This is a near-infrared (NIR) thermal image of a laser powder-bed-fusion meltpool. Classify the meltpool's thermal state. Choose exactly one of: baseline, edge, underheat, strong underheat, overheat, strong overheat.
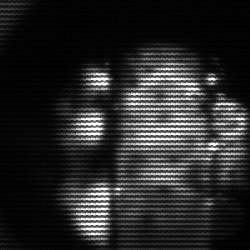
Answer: strong underheat